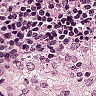
Metastatic tissue present: no